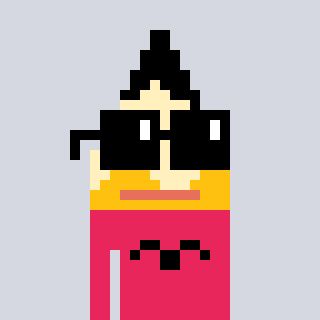
a pixel art character with square black sunglasses, a pencil-shaped head and a redpinkish-colored body on a cool background